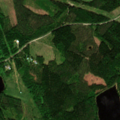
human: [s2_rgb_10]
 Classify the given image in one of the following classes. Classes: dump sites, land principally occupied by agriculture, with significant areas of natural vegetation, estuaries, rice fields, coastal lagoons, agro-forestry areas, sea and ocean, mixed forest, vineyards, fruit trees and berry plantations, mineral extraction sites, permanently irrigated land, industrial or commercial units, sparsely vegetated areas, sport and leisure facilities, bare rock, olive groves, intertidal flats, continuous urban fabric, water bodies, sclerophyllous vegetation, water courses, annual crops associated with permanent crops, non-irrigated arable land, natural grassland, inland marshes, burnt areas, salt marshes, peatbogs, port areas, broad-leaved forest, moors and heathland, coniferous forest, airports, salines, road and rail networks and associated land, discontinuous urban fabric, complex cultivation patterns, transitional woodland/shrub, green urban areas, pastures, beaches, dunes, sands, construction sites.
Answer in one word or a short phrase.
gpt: broad-leaved forest, coniferous forest, mixed forest